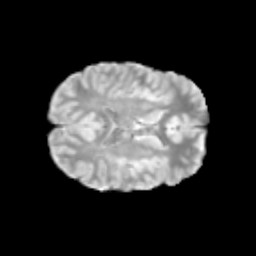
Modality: T2w
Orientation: axial
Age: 13
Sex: male
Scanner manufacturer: siemens
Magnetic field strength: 3 T
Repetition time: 3.8 s
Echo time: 0.07 s